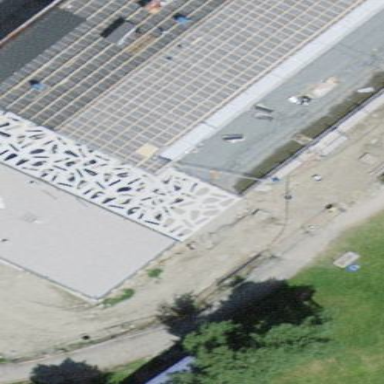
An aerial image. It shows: View of roof of building.